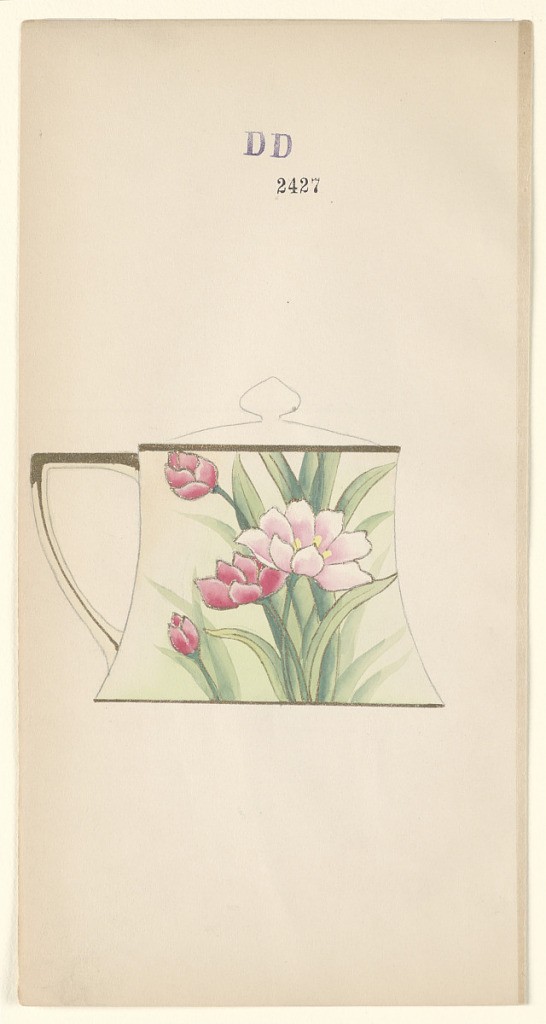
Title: Design for a Sugar Bowl
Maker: Noritake, Japan and New York, New York, USA
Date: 1880–1910
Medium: Brush and watercolor, gold gouache, graphite on cream paper
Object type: Drawing
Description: Sugar bowl with lid or a cup and lid, cinched, decorated with long green leaves and pink peonies (flower) with a pointed gold handle; pointed finial on lid.